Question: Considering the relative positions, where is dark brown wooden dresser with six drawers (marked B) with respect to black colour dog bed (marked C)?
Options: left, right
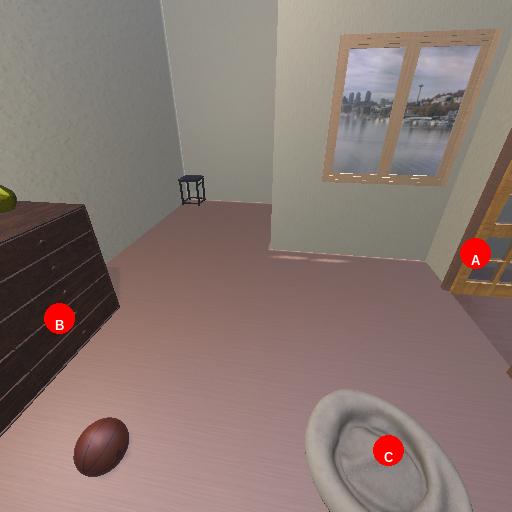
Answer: left